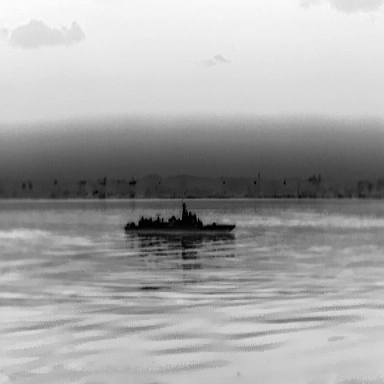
There is a warship in the infrared image.